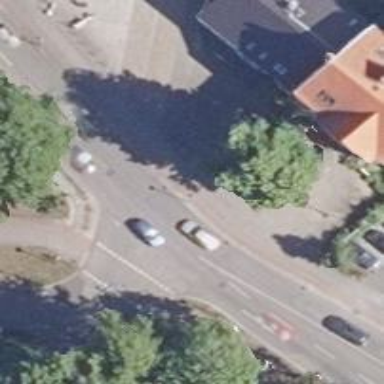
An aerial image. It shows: Pedestrian road.